Question: I want to make the menu bar look like this: :
I left a link since I can't post images yet. What's the best way to do it?
Thanks in advance.
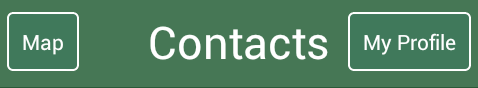
Answer: Create your custom action bar layout : custom_action_bar.xml
Put the title and the buttons in the layout.
Inflate the layout, attach clickListeners and set the view as the view of the ActionBar.
'''
ActionBar actionBar = getActionBar();
actionBar.setDisplayShowCustomEnabled(true);
actionBar.setDisplayShowTitleEnabled(false);
actionBar.setHomeButtonEnabled(false);
actionBar.setDisplayHomeAsUpEnabled(false);
LayoutInflater inflator = (LayoutInflater) getSystemService(Context.LAYOUT_INFLATER_SERVICE);
View v = inflator.inflate(R.layout.custom_action_bar, null);
TextView title = (TextView) findViewById(R.id.title);
title.setText("...");
v.findViewById(R.id.button).setOnClickListener(new OnClickListener() {
@Override
public void onClick(View v) {
//do your stuff
}
});
actionBar.setCustomView(v);
'''